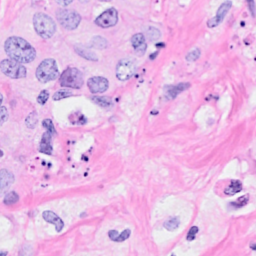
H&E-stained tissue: Breast